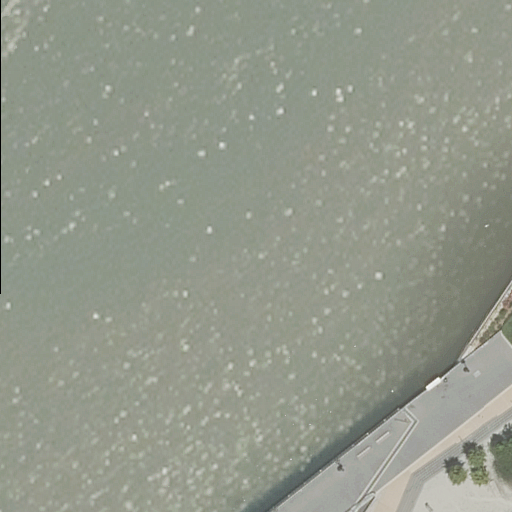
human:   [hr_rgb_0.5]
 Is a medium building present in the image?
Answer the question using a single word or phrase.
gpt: no

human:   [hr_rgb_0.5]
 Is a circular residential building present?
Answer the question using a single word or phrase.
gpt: no

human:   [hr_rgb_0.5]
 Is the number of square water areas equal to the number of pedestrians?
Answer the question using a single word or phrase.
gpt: no

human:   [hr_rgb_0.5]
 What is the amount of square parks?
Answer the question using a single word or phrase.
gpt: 0

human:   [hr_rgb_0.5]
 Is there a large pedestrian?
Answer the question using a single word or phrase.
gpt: yes

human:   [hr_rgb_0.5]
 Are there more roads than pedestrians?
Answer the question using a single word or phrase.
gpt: yes

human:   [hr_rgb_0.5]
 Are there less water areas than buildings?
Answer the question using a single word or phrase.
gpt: no

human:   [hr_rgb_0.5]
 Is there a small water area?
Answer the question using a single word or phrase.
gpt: no

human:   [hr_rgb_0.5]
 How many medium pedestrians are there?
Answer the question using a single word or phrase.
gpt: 0

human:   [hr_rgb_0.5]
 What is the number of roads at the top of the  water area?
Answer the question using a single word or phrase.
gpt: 0

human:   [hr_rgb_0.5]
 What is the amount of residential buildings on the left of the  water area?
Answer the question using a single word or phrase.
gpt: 0

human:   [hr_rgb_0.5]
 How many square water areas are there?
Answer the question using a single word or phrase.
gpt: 0

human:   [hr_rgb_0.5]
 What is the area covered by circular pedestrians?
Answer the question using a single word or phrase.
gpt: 0m2

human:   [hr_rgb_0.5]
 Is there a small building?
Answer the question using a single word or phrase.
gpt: no

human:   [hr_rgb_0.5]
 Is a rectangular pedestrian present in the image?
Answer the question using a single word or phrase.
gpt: yes

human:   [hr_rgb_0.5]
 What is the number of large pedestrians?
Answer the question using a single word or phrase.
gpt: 2

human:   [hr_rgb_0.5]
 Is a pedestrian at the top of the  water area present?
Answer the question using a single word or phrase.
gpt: no

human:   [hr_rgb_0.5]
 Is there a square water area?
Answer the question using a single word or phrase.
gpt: no

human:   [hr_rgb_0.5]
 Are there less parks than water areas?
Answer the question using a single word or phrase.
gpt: no

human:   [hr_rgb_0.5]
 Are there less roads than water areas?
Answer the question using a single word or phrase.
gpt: no

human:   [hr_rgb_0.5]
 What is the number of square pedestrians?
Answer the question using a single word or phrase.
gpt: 0

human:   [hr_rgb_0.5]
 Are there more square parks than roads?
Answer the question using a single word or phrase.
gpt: no

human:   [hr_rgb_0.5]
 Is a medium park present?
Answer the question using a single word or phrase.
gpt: no

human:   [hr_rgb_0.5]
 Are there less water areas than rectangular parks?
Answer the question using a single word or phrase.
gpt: no

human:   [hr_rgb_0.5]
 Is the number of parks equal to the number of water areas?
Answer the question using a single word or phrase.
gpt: yes

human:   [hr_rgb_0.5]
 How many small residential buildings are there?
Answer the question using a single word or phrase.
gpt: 0

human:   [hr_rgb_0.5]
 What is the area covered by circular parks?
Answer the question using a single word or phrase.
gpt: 0m2

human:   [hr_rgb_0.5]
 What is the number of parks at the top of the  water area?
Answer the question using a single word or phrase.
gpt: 0

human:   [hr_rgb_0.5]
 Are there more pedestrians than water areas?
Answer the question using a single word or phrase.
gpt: yes

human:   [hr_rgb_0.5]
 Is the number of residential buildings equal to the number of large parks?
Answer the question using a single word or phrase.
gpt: no

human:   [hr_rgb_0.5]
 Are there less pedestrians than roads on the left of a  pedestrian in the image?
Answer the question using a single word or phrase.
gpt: no

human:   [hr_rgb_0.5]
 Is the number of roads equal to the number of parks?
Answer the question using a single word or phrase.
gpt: no

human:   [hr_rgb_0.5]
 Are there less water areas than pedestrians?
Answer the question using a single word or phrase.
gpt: yes

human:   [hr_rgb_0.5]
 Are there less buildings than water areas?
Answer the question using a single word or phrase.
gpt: yes

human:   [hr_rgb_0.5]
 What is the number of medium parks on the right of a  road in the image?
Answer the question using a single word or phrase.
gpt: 0

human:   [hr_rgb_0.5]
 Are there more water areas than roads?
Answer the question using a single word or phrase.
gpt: no